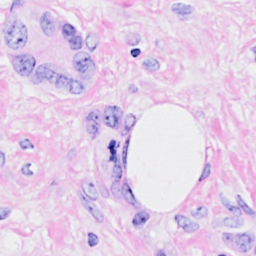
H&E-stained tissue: Breast